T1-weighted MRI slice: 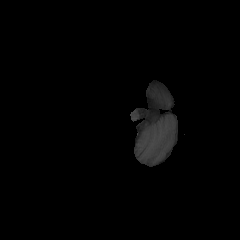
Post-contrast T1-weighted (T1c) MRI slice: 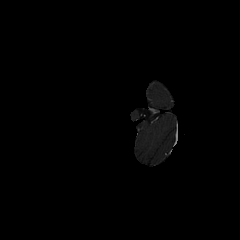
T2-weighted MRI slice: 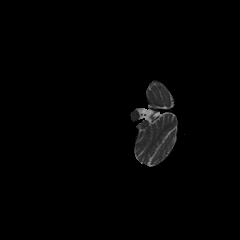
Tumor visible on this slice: no